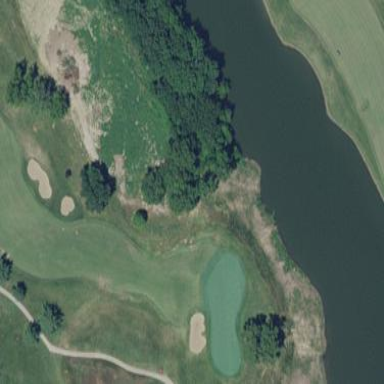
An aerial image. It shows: Picturesque scene of golf course with lateral water hazard.